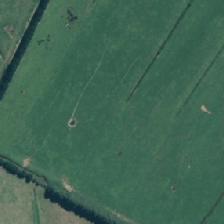
Land cover: shortrotation_cropland